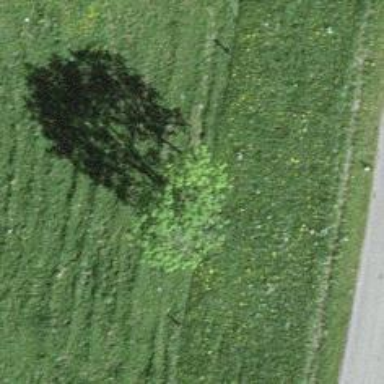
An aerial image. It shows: Beautiful tree in nature.